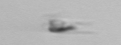
Label: Calciopappus